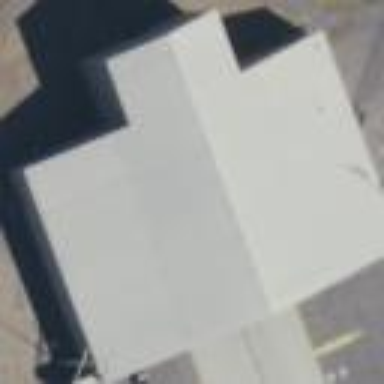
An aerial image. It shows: Hangar at the airport.